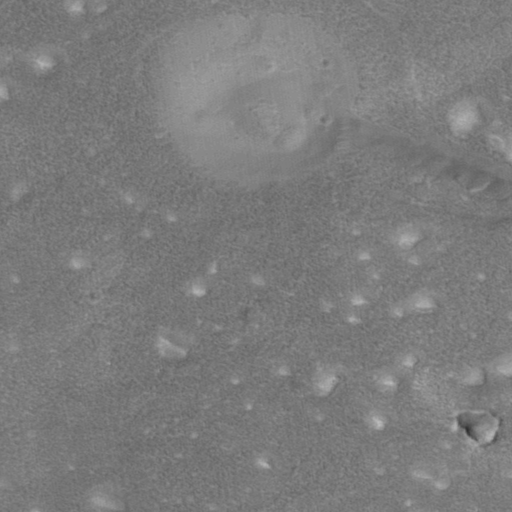
Classes present: Background, Cone